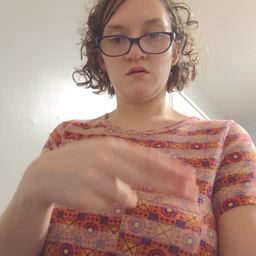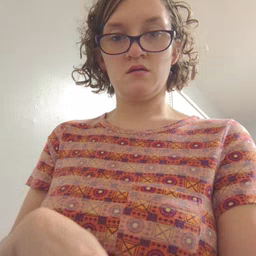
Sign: wolf